Question: Even if the bars have value of zero in bar chart created using chartjs, they still show a visible bar. This is misleading for my purpose and I would like to have it removed and show nothing there (meaning that, I still want to show labels with zero value but not the bar). I tried changing min value of y-axis but it doesn't make a difference. The image below shows this problem for columns 56, 60 and 78. Is there a way to get rid of this? Thanks!

And here is my script:
'''
<div>
<canvas id="canvas_bar" height="250", width = "300" ></canvas>
</div>
<script>
var barChartData = {
labels : [56, 60, 78, 90],
datasets : [
{ fillColor : "rgba(139,0,0,0.5)",
strokeColor : "rgba(220,220,220,0.8)",
data : [20.0, 0, 0, 50] },
{ fillColor : "rgba(1,187,205,0.5)",
strokeColor : "rgba(151,187,205,0.8)",
data : [0, 0.0, 40.0, 10] }
]
}
window.onload = function(){
var ctx = document.getElementById("canvas_bar").getContext("2d");
window.myBar = new Chart(ctx).Bar(barChartData, {
animation: false,
responsive : false,
barValueSpacing : 15,
scaleShowVerticalLines: false,
});
}
</script>
'''
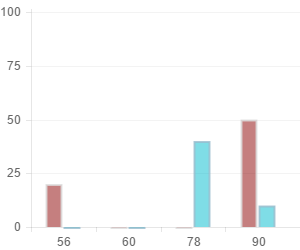
Answer: By default the 'barStrokeWidth' value is 2.
Just add this :
'''
barStrokeWidth:0,
'''
or :
'''
barShowStroke : false,
'''
In your options.
<URL>
> //Boolean - If there is a stroke on each barbarShowStroke : true,//Number - Pixel width of the bar strokebarStrokeWidth : 2,